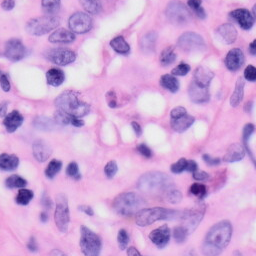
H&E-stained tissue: Skin